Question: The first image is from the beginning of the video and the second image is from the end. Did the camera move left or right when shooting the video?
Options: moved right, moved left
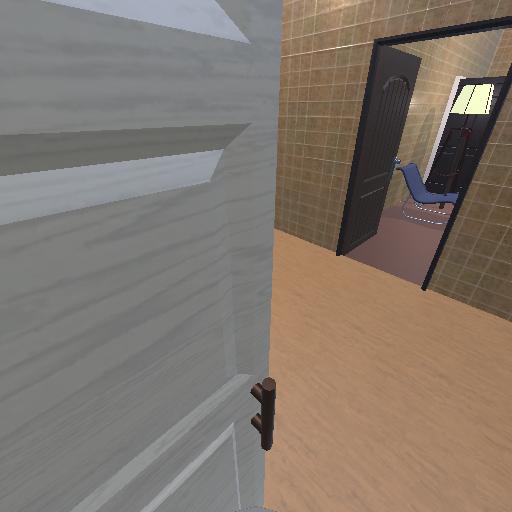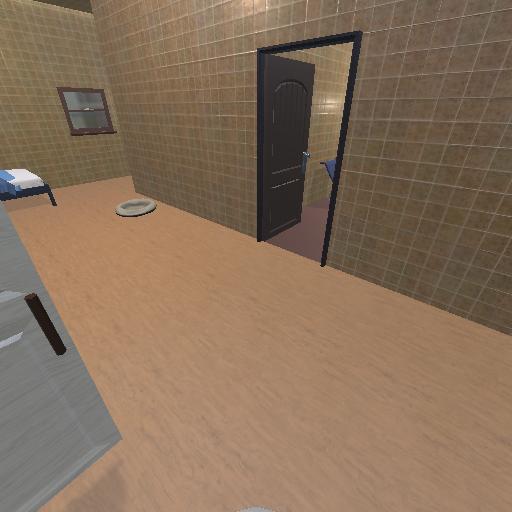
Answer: moved right